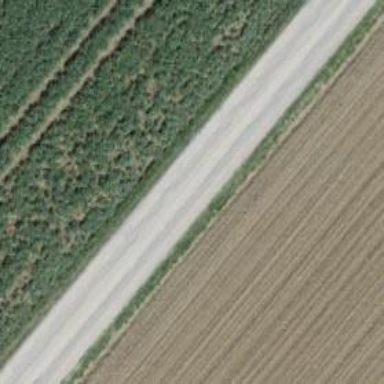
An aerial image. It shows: Compacted track road with grade3 tracktype.